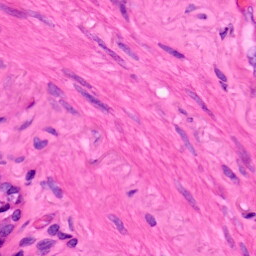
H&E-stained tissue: Lung